Interaction volume radius: 5 \u00c5
Interaction volume height: 20 \u00c5
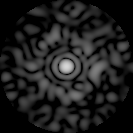
Disorder parameter: 0.8264